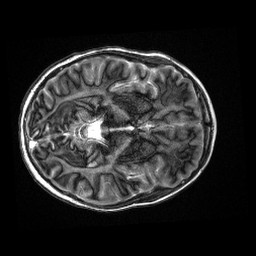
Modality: MP2RAGE
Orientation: axial
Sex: male
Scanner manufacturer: siemens
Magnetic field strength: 3 T
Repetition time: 5 s
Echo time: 0.00355 s